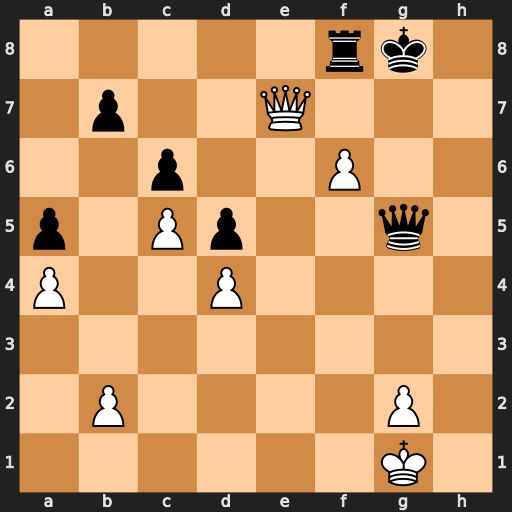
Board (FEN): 5rk1/1p2Q3/2p2P2/p1Pp2q1/P2P4/8/1P4P1/6K1
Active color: w
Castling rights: -
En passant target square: -
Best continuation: f7+ Kg7 Qxg5+